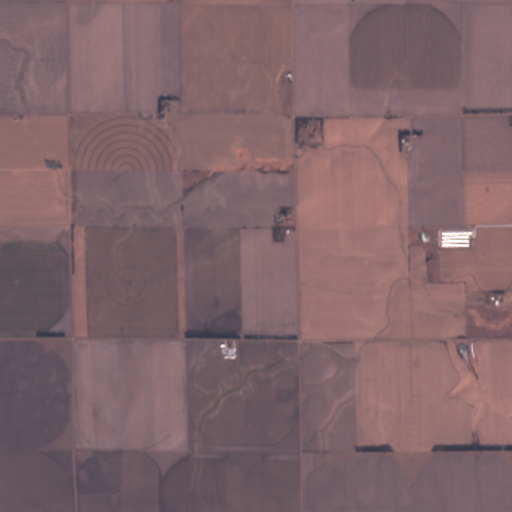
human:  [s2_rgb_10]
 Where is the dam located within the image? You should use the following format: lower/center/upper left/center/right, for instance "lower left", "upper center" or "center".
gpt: The dam is located in the lower right of the image.
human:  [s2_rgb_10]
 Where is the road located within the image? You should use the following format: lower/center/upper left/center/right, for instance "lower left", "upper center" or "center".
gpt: There is no road in the image.